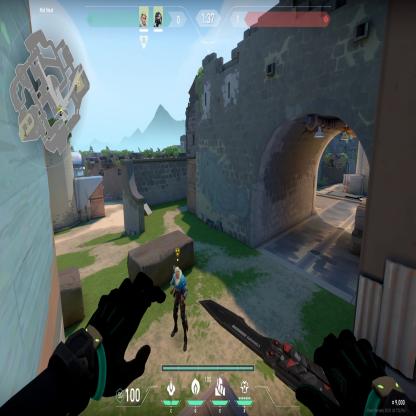
Label: teammate